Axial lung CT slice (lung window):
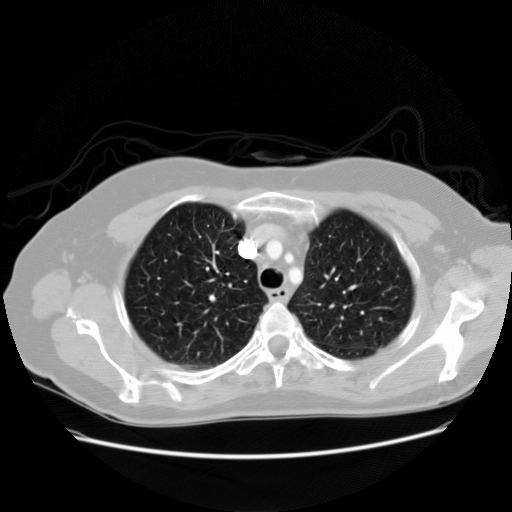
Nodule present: no